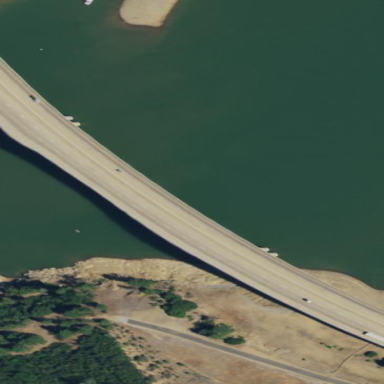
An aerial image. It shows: Man-made bridge.